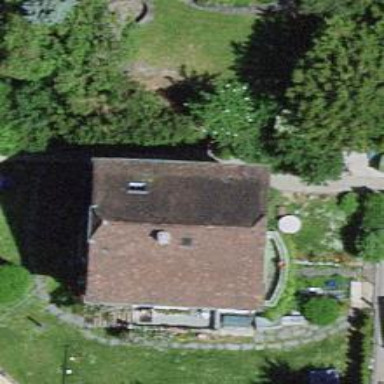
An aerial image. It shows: Detached building.